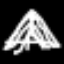
Label: The Eiffel Tower